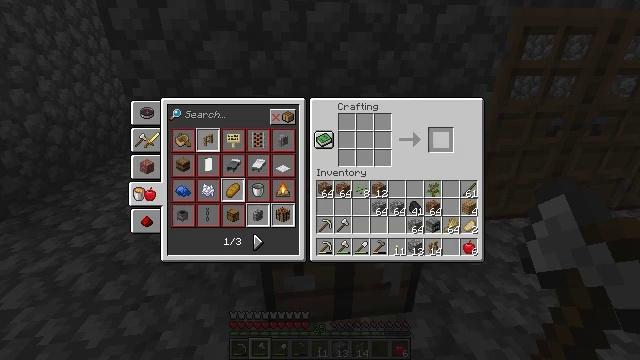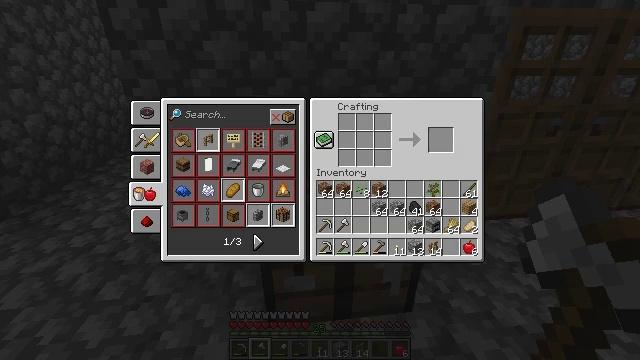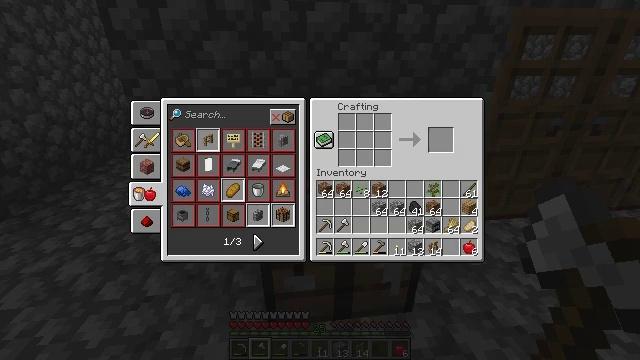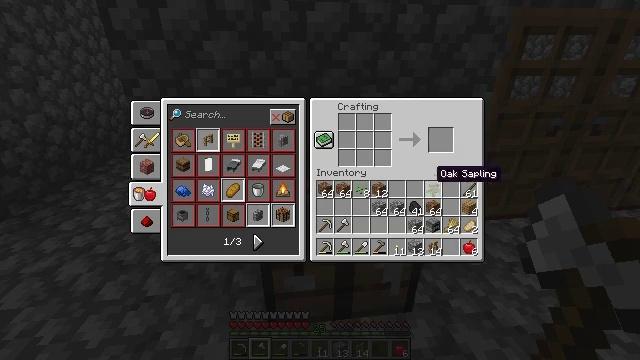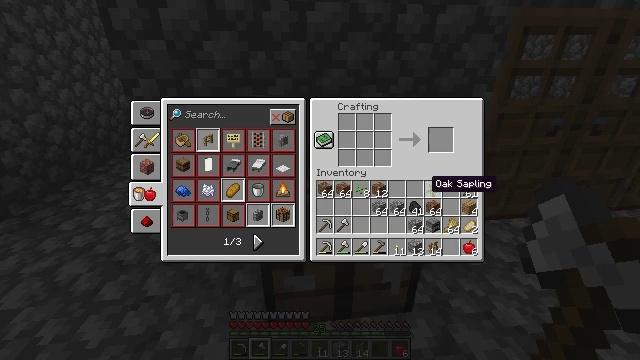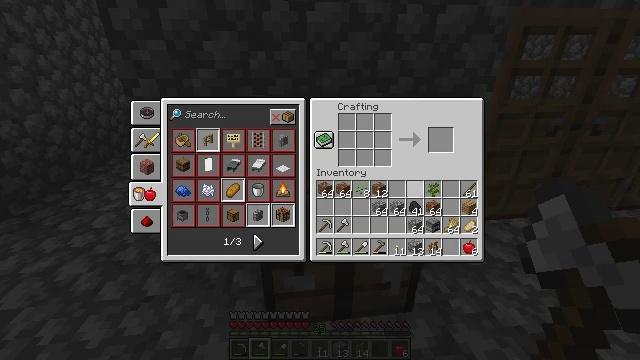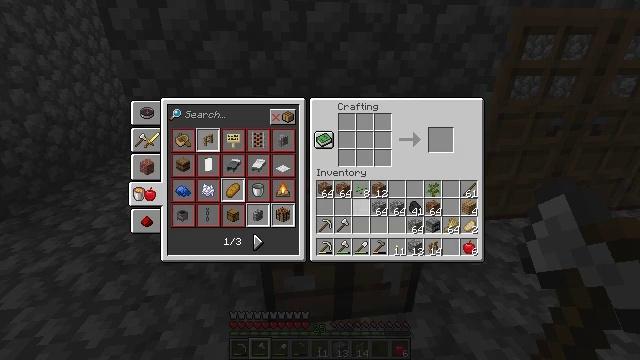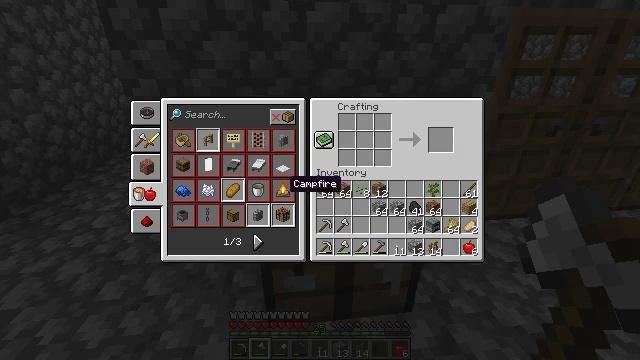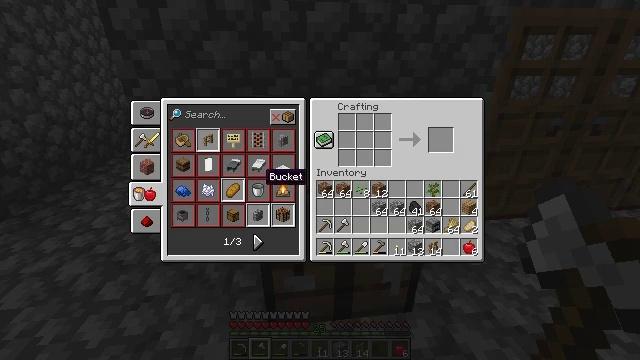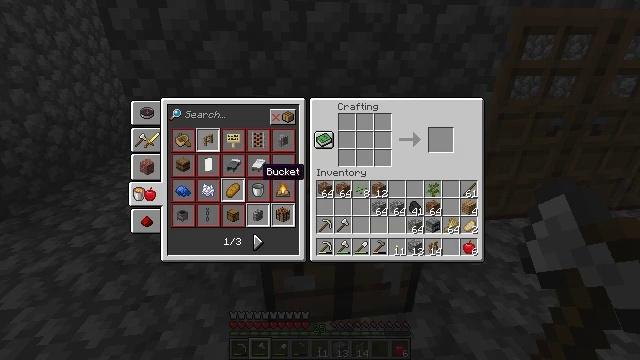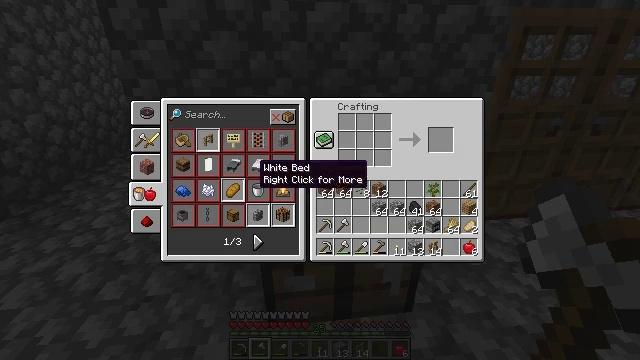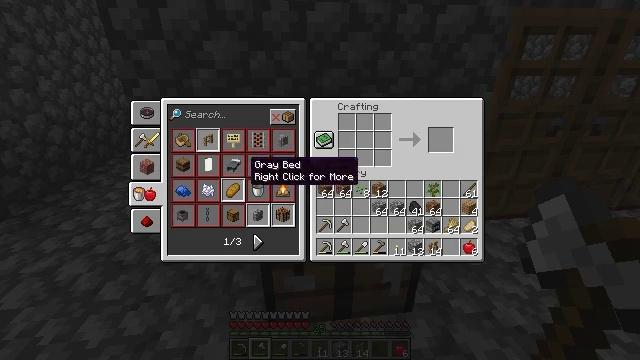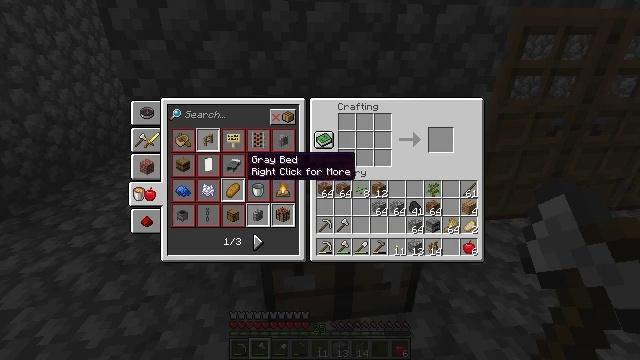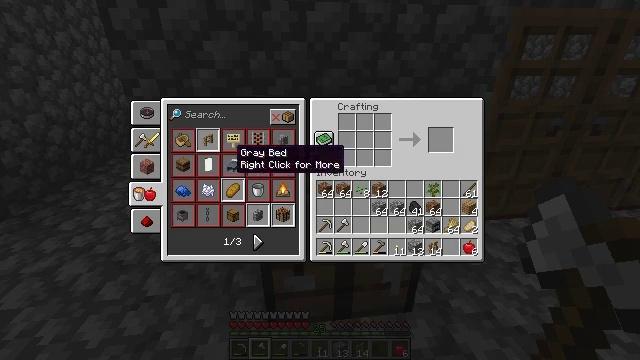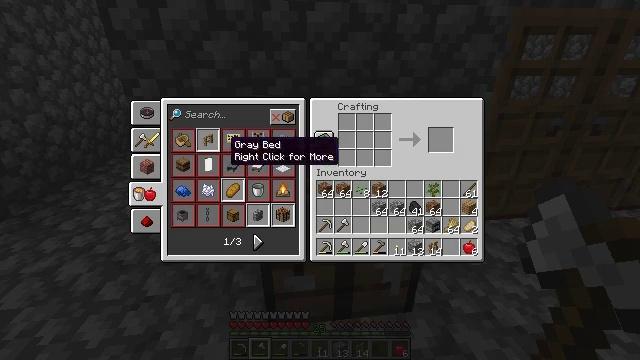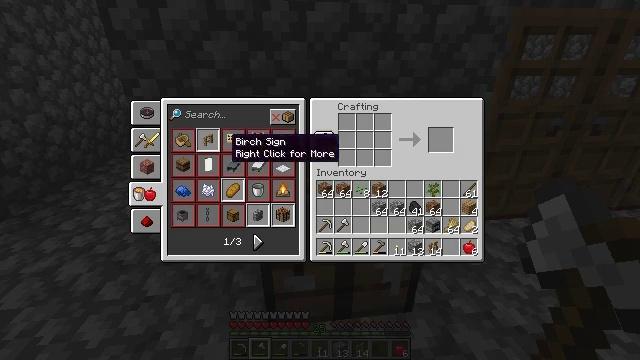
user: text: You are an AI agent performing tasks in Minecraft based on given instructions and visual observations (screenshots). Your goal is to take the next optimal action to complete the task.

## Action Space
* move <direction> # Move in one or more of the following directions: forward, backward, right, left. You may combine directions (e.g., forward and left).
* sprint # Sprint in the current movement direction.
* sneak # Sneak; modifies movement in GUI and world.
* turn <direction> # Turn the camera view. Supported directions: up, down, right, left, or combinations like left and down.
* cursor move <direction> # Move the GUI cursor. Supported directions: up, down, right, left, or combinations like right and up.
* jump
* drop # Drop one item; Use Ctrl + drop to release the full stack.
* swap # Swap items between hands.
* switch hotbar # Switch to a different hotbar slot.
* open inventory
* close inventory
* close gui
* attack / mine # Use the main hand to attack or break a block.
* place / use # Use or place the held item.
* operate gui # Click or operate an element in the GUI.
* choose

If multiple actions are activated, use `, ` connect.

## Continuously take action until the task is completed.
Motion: motion action
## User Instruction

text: Take oak planks and sticks to craft an oak fence gate.
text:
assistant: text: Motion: cursor move down, open gui
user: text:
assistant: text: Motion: cursor move down
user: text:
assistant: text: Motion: cursor move down
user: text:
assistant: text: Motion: cursor move down
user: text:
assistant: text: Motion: cursor move left
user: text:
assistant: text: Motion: cursor move left
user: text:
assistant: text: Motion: cursor move left
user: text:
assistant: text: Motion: cursor move left and up
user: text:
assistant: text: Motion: no_op
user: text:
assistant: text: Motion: no_op
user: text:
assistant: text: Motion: cursor move left
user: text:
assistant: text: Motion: no_op
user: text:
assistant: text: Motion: cursor move left and up
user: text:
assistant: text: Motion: cursor move up
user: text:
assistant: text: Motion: no_op
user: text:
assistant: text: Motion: no_op
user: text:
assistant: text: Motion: no_op
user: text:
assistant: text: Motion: cursor move left and down
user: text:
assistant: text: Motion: cursor move left
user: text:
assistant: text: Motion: no_op
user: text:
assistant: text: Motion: no_op
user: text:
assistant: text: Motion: cursor move left
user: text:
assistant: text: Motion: cursor move down
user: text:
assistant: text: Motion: cursor move down
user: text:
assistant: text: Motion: cursor move down
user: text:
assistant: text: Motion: no_op
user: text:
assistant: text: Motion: no_op
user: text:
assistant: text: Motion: no_op
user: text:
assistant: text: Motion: no_op
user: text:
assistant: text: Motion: operate gui